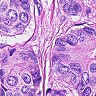
Metastatic tissue present: yes